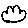
Label: cloud